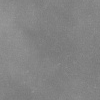
Atmospheric dust classification: dusty